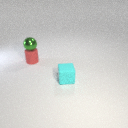
small cyan rubber cube in front of small red rubber cylinder